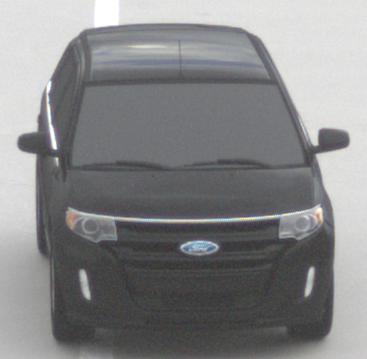
Make: Ford
Model: Edge
Detailed model: Gen. 1 Facelift
Model produced from: 2010
Model produced until: 2015
Doors: 5
Color: black
Road condition: dry road
Daytime: midday
Contrast: low contrast